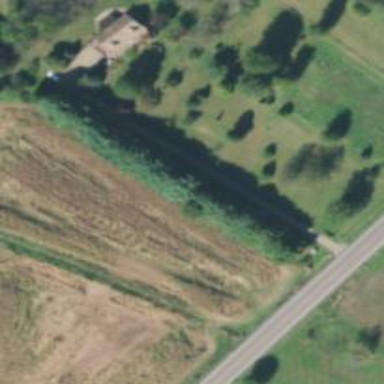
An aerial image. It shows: Driveway leading to service road.